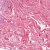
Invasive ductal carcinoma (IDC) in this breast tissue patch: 0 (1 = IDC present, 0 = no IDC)